Interaction volume radius: 5 \u00c5
Interaction volume height: 10 \u00c5
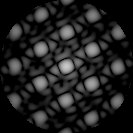
Disorder parameter: 0.05123